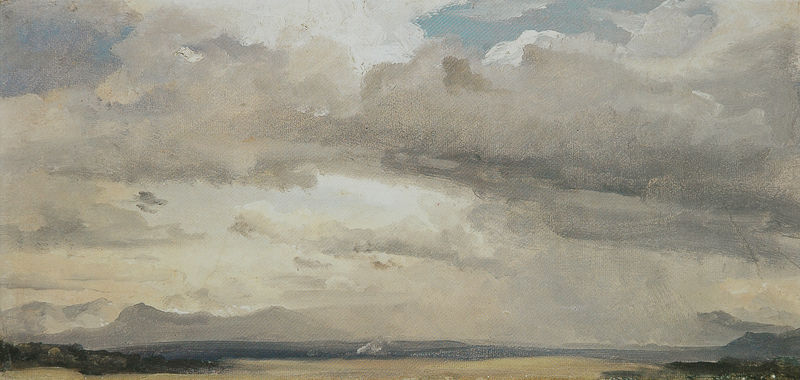
Titel: Blick über einen bayerischen See
Künstler: Carl Rottmann
Standort: München
Institution: Städtische Galerie im Lenbachhaus
Schlagwörter: baum, blau, dunkel, gemälde, gewitter, himmel, meer, schatten, wasser, weiß, wolken, aquarell, bäume, fluss, gelb, grün, landschaft, sand, see, ufer, braun, grau, licht, pastell, schwarz, skizze, gras, wiese, wolke, beige, öl, ebene, felder, horizont, häuser, hügel, natur, weite, pastos, gold, england, rosa, wald, bewölkt, strand, düster, italien, studie, berge, düne, dünen, gebirge, dunst, nebel, wasserfarbe, berglandschaft, herbst, ölgemälde, constable, querformat, sturm, turner, unwetter, wetter, duktus, unscharf, regen, wasserfarben, bayern, alpen, geld, leinwand, niederländisch, pinsel, verschwommen, himel, brau, himmelw, voralpen, olken, stimmungsvoll, sublime, bezogen, panoramabild, gemald